Aerial crown-view tile of a tropical tree (Barro Colorado Island, Panama), acquired 20240918:
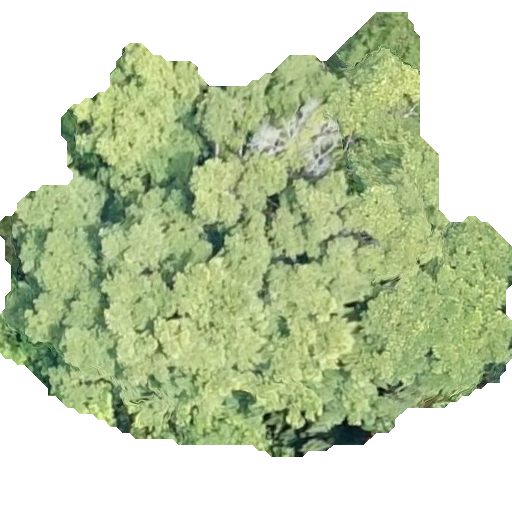
Species: Guapira myrtiflora
GBIF accepted scientific name: Guapira myrtiflora
Crown area: 250.971 m²